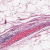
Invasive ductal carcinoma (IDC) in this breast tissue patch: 0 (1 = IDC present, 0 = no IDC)